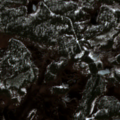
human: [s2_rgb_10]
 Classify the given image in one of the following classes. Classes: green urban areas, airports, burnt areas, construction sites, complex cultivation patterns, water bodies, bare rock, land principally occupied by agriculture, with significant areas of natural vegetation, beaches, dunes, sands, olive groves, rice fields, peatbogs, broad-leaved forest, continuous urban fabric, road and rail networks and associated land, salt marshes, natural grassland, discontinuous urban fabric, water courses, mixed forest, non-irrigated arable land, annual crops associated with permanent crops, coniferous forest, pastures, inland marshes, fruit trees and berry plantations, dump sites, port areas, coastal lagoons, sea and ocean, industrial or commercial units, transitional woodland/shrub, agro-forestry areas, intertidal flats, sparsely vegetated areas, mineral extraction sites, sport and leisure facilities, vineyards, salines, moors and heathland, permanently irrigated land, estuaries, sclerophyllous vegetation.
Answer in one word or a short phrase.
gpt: coniferous forest, peatbogs